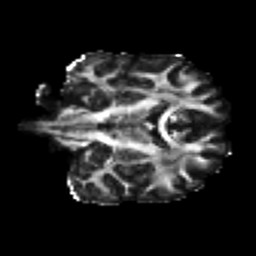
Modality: FA
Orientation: coronal
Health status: ill
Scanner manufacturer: siemens
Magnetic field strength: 3 T
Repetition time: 6.7 s
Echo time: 0.1 s